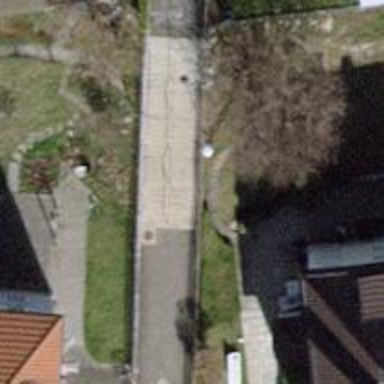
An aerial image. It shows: Set of steps on the road.